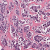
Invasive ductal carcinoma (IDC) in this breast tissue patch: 1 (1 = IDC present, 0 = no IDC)